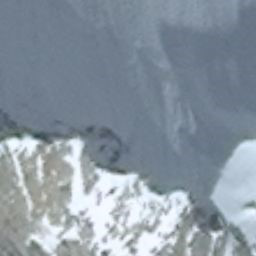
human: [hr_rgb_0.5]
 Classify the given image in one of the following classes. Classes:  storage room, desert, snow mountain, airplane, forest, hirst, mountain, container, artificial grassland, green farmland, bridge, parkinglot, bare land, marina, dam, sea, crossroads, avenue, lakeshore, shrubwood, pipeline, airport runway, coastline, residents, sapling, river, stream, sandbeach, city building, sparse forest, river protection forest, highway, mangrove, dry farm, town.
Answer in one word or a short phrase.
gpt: snow mountain